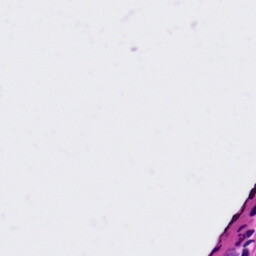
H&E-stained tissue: Ovarian